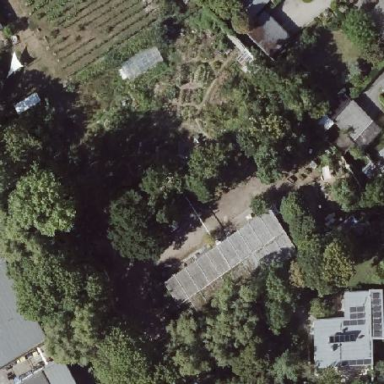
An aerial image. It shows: Community garden providing leisure land.